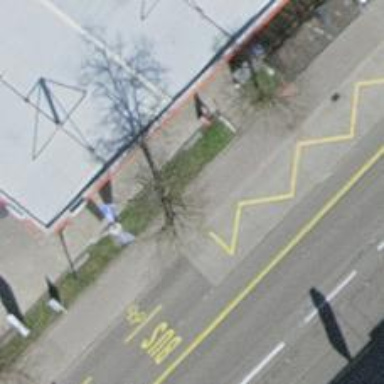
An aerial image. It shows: Bus stop with shelter. It is platform for public transport.